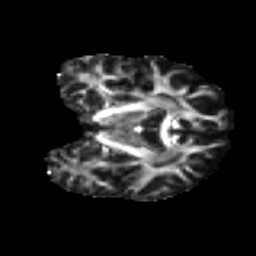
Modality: FA
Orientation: coronal
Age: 38
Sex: male
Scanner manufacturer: ge
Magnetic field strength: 3 T
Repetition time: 7.8 s
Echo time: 0.0608 s